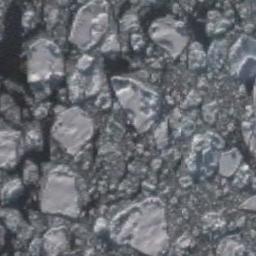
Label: sea_ice